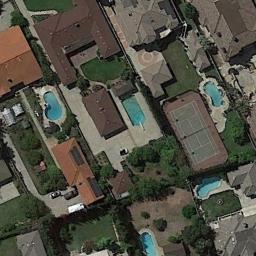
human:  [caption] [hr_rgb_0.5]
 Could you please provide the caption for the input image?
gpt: The tennis court is on the grass next to some buildings and trees .

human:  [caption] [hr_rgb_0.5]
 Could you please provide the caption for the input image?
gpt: A group of people are playing on different tennis courts .

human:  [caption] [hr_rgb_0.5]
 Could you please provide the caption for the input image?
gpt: There are many buildings of different shapes beside the tennis courts .

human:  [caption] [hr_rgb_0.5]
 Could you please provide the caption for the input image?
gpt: Tennis court and swimming pool in the middle of a residential area surrounded by trees .

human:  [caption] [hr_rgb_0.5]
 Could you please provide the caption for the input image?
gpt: There are some buildings and swimming pools near the tennis court .